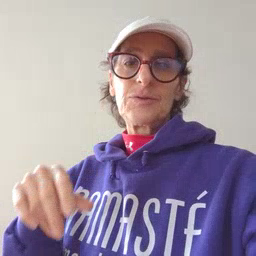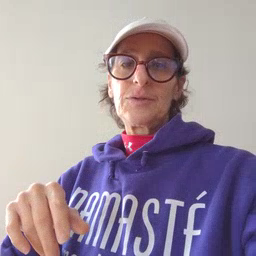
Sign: ear